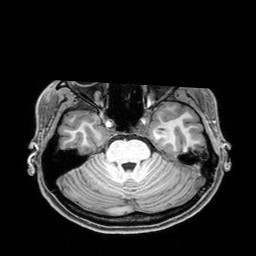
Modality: T1w
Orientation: coronal
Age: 25
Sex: female